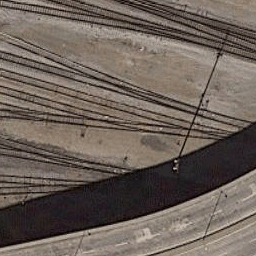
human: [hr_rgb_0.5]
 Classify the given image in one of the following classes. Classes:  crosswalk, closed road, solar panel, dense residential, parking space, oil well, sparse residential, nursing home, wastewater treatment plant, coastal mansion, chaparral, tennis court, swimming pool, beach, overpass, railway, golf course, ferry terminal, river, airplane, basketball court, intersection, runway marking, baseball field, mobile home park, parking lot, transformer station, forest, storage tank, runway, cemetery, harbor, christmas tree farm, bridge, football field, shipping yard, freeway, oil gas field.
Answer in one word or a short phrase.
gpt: railway